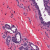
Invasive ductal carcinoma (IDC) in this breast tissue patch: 0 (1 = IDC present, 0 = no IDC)